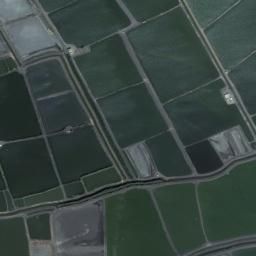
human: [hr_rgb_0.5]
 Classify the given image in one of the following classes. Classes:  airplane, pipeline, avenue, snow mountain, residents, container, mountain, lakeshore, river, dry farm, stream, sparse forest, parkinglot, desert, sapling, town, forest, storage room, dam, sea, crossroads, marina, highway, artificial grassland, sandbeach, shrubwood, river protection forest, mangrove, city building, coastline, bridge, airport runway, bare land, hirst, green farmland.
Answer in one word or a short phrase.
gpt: green farmland